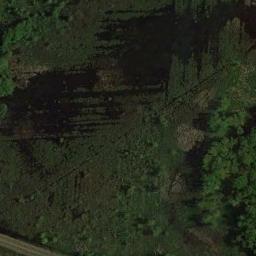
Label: meadow